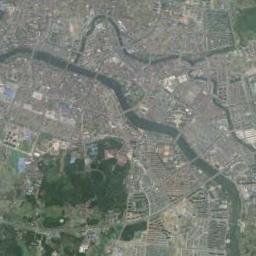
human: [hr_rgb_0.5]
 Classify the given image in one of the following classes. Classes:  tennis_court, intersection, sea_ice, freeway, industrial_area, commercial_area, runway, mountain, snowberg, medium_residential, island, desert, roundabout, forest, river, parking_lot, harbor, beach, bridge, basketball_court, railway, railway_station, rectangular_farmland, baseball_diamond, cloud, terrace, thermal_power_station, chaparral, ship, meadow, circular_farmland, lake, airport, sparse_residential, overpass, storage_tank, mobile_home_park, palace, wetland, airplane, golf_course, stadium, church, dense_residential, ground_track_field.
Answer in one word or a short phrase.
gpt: river